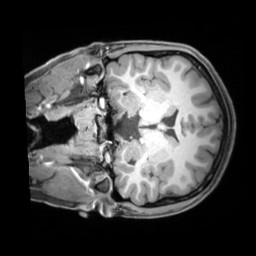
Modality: T1w
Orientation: coronal
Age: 18
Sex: female
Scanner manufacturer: siemens
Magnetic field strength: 3 T
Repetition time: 1.97 s
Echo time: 0.00206 s